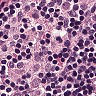
Metastatic tissue present: no